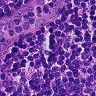
Metastatic tissue present: no